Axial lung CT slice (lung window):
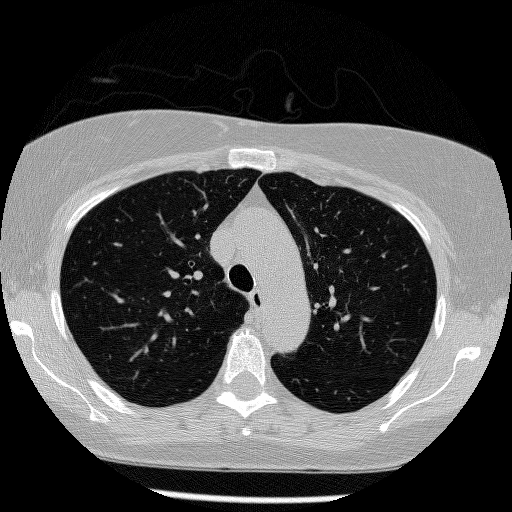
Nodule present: no